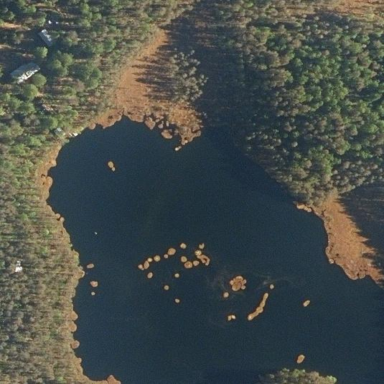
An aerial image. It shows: Beautiful lake surrounded by nature.